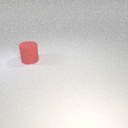
large red rubber cylinder